Question: Im working on a simple html/javascript multiplication game, in which I have a multiplication table with some inputs that represet the results of the products. in that game, you need to answer as fast as you can on as many questions as you can. to make it easy on the players, ive assign an event to the enter key to move to the next input when it is pressed.

Here is the javascript code for highlighting the rows and the enter key event:
'''
for (var i=0; i<boardInputArray.length; i++) {
boardInputArray[i].onkeydown = (function(nextBox) {
return function(e) {
if(e.keyCode == 13) {
if(nextBox==boardInputArray.length) {boardInputArray[0].focus();boardInputArray[0].select();}
else {boardInputArray[nextBox].focus();boardInputArray[nextBox].select();}
var gameCompleted = true;
for(var c=0;c<boardInputArray.length;c++) {
if(boardInputArray[c].value == '') {gameCompleted = false;}
}
if(gameCompleted) validateGame();
}
}
})(i+1);
}
'''
I dont want to post the entire code here, because it is very long. If you would like to see the game in action, go to:
<URL>
Here's the problem: I would like that each time the Enter key is pressed, it will check if the following input is empty or not. in case its not empty - skip to the next one and so on until it finds an empty input. That way, the player can go back to the question he didnt answer and not go through all the ones he did answer. makes sense?
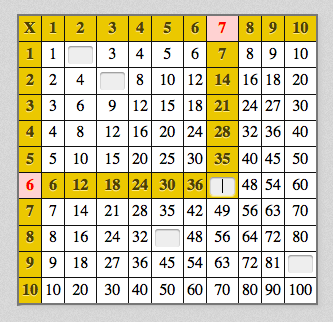
Answer: You can probably improve this code, but it does take care of moving to the next empty box.
'''
for (var i=0; i<boardInputArray.length; i++) {
boardInputArray[i].onkeydown = (function(currentBox) {
return function(e) {
if(e.keyCode == 13) {
var gameCompleted = true;
if(boardInputArray[currentBox].value == '')
gameCompleted = false;
for (
var c = (currentBox + 1) % boardInputArray.length;
c != currentBox;
c = (c + 1) % boardInputArray.length
)
{
if(boardInputArray[c].value == '')
{
gameCompleted = false;
boardInputArray[c].focus();
boardInputArray[c].select();
break;
}
}
if(gameCompleted) validateGame();
}
}
})(i);
}
'''
Notes:
- 'i''i + 1'-